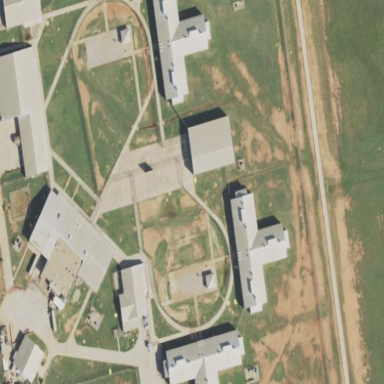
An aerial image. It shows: Prison.